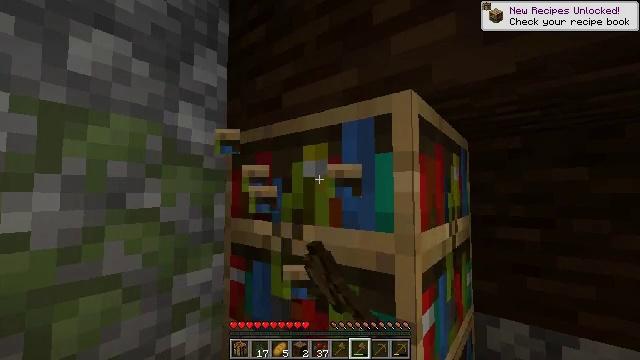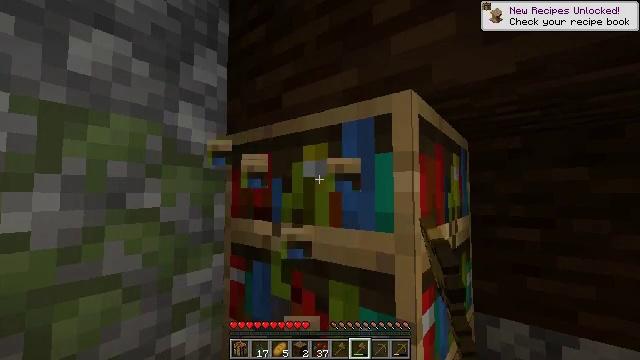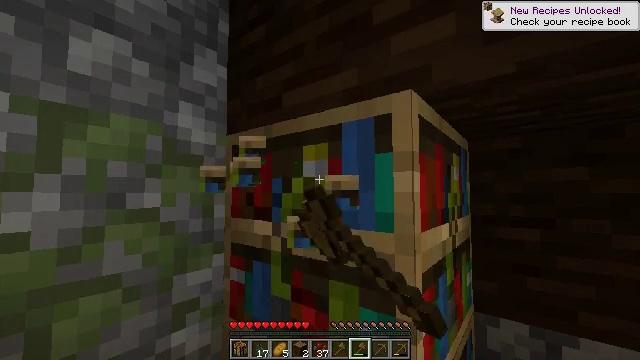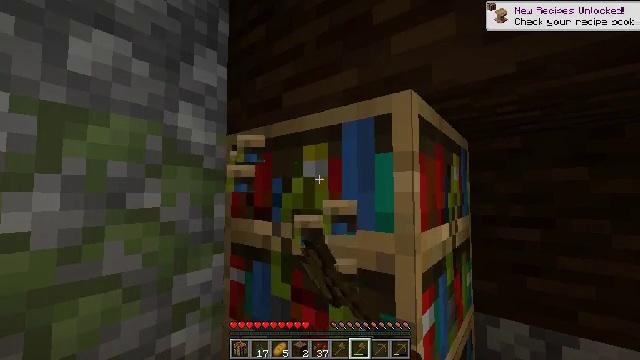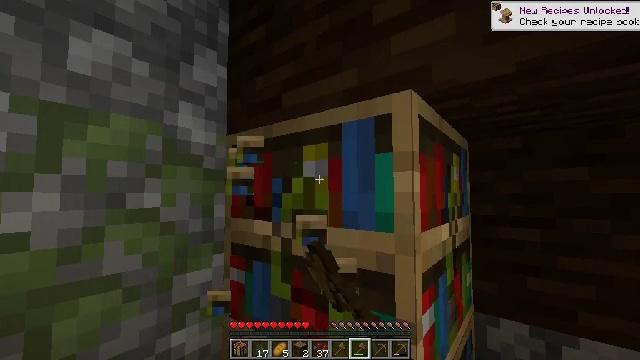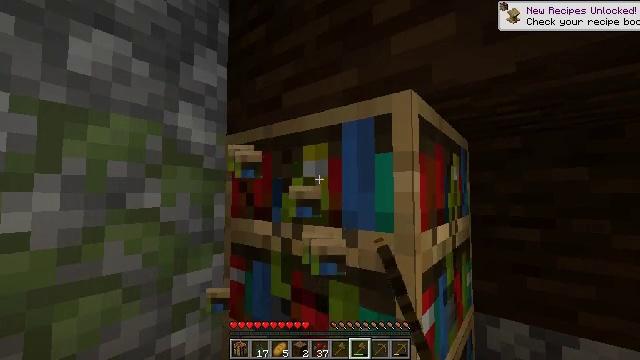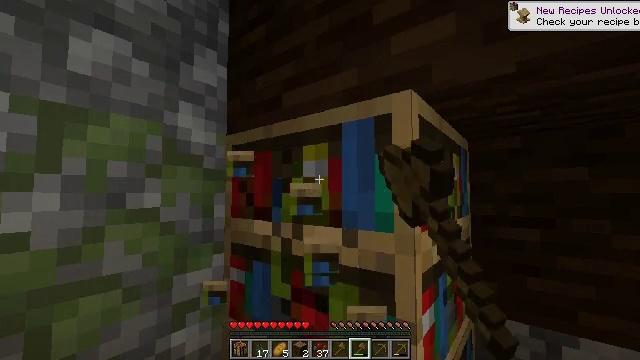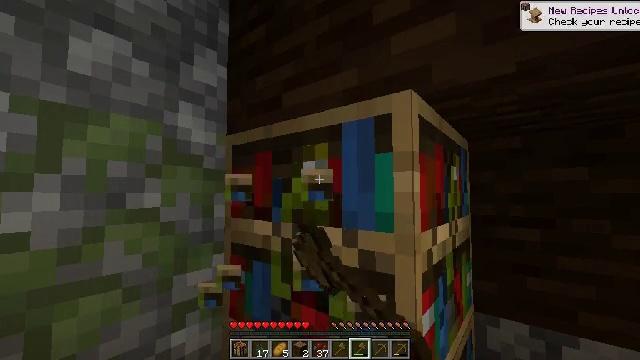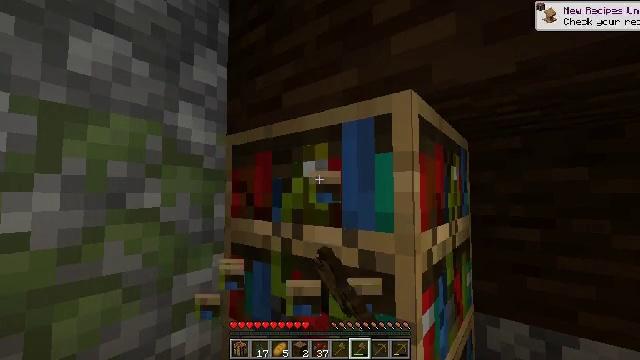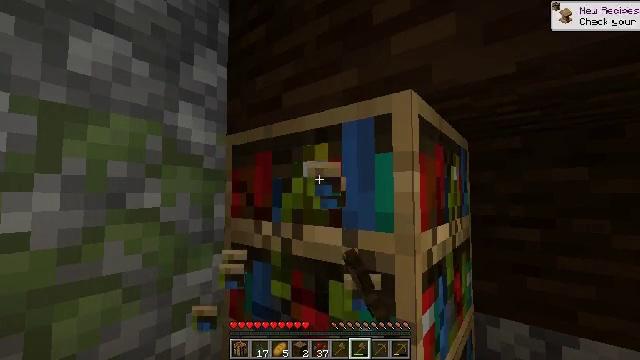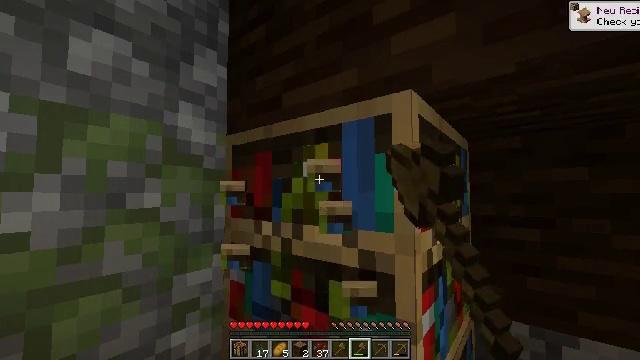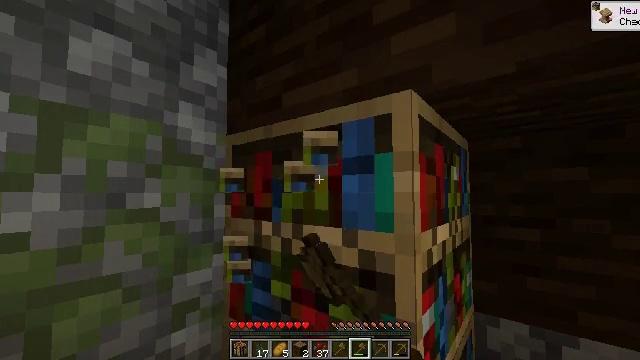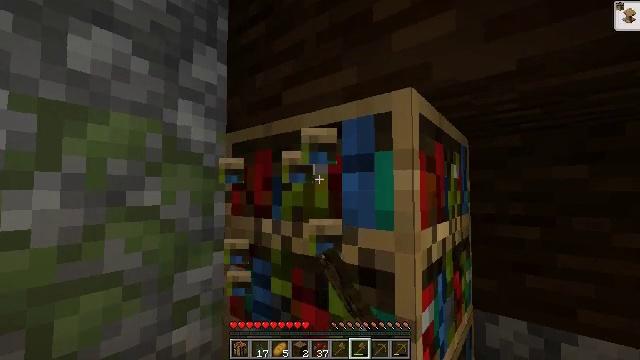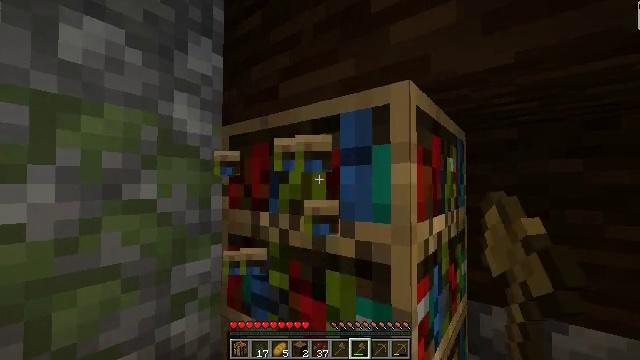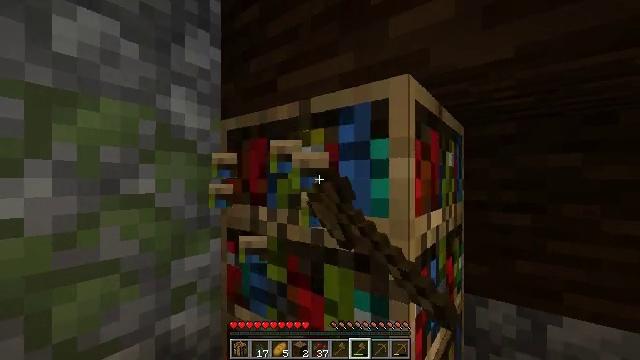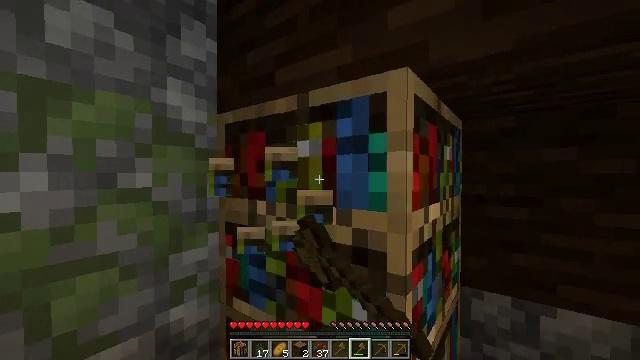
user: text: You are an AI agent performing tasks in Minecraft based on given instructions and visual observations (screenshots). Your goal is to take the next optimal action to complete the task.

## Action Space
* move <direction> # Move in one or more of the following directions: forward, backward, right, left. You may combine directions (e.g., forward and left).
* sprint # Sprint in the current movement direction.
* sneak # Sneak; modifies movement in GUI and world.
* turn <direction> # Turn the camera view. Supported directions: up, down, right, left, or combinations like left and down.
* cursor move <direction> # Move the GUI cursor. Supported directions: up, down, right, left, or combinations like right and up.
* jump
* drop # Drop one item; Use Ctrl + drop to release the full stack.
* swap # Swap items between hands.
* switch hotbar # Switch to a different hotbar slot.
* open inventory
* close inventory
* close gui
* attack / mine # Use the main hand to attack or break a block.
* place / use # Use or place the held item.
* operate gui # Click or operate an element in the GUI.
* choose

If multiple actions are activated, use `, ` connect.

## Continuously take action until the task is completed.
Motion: motion action
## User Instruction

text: Destroy the bookshelf.
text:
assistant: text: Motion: attack / mine
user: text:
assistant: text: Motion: attack / mine
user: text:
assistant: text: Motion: attack / mine
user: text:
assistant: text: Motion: attack / mine
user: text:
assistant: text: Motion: attack / mine
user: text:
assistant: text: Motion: attack / mine
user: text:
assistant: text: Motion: attack / mine
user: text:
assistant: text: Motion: attack / mine
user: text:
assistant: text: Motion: attack / mine
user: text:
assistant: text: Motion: attack / mine
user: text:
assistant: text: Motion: attack / mine
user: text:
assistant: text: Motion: attack / mine
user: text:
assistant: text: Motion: turn down, attack / mine
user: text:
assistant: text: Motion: turn down, attack / mine
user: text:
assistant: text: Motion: turn down, attack / mine
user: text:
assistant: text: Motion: turn down, attack / mine
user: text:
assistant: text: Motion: turn down, attack / mine
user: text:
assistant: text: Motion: turn down, attack / mine
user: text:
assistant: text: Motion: attack / mine
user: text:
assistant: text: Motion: attack / mine
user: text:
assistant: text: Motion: attack / mine
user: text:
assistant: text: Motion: turn down, attack / mine
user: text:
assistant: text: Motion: turn down, attack / mine
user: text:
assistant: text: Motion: turn left and down, attack / mine
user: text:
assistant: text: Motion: turn down, attack / mine
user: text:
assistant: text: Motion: attack / mine
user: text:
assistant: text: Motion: attack / mine
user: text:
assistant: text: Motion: attack / mine
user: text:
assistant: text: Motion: attack / mine
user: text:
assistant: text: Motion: attack / mine